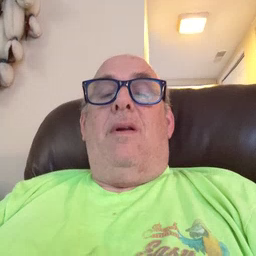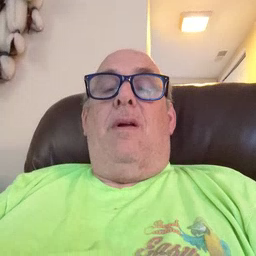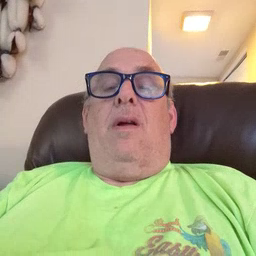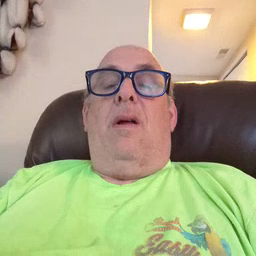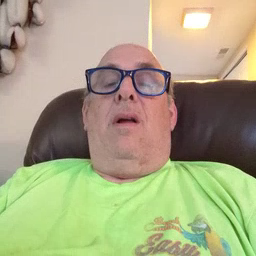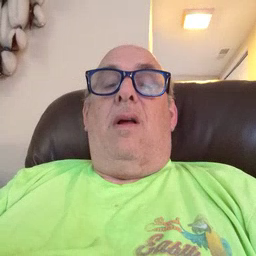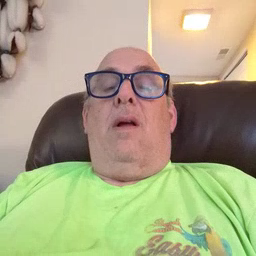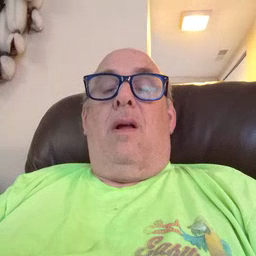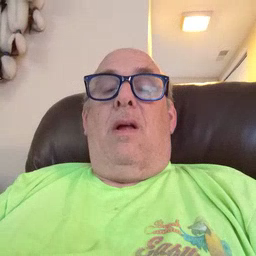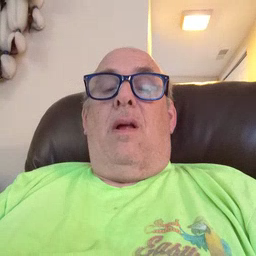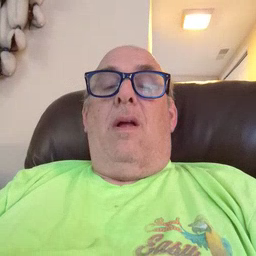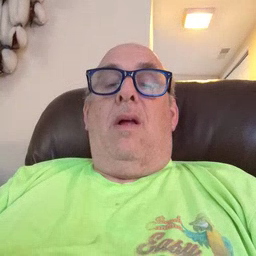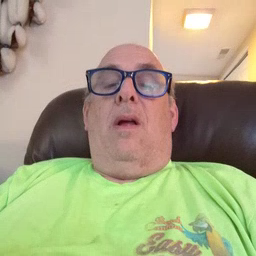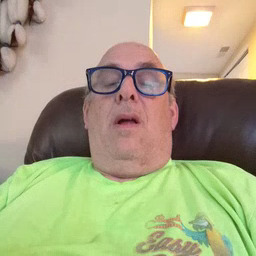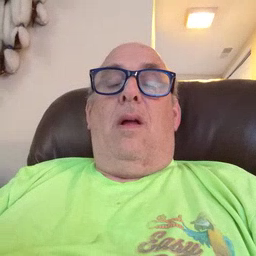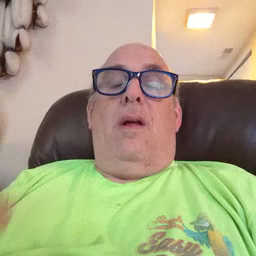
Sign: cloud